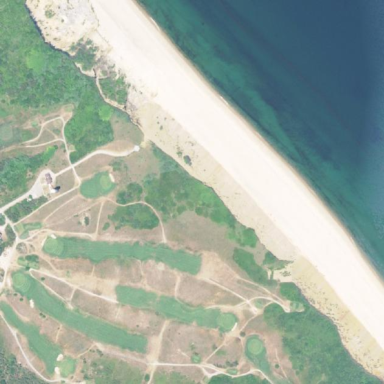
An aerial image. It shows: Sandy area is golf bunker.